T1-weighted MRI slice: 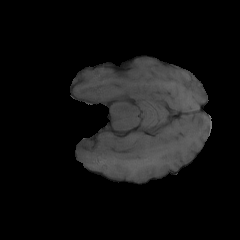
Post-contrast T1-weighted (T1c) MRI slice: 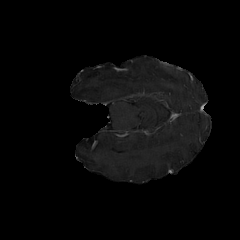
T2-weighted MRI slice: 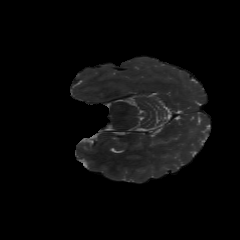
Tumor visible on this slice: no